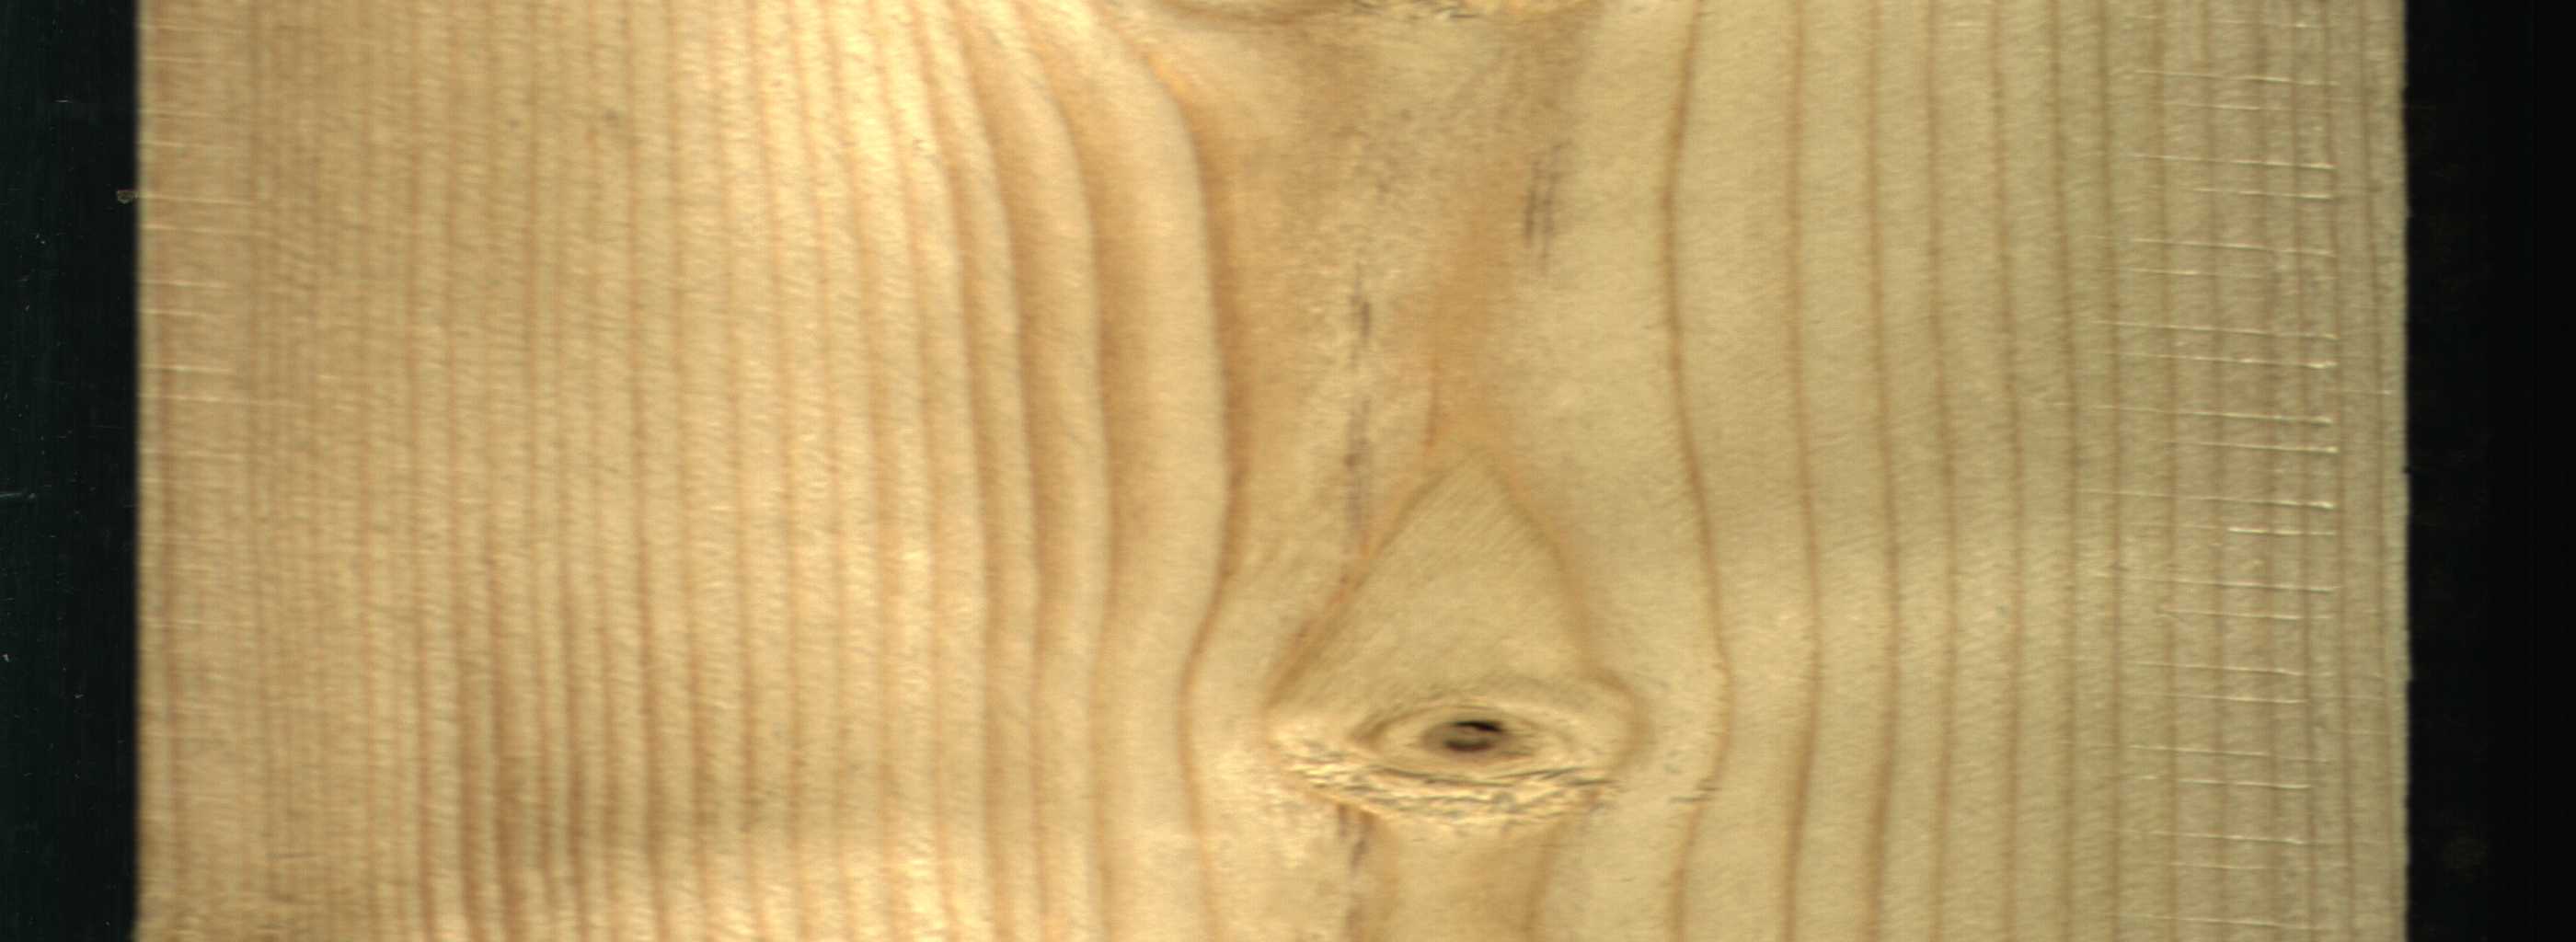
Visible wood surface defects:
Live_Knot